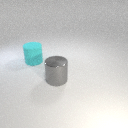
large cyan rubber cylinder behind large gray metal cylinder